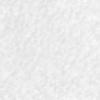
Label: no_change